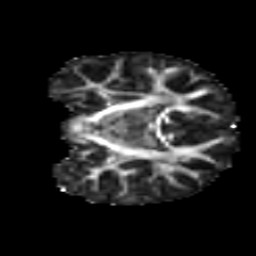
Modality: FA
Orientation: coronal
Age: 10
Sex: male
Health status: ill
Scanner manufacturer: ge
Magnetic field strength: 3 T
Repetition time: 6.752 s
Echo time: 0.079 s